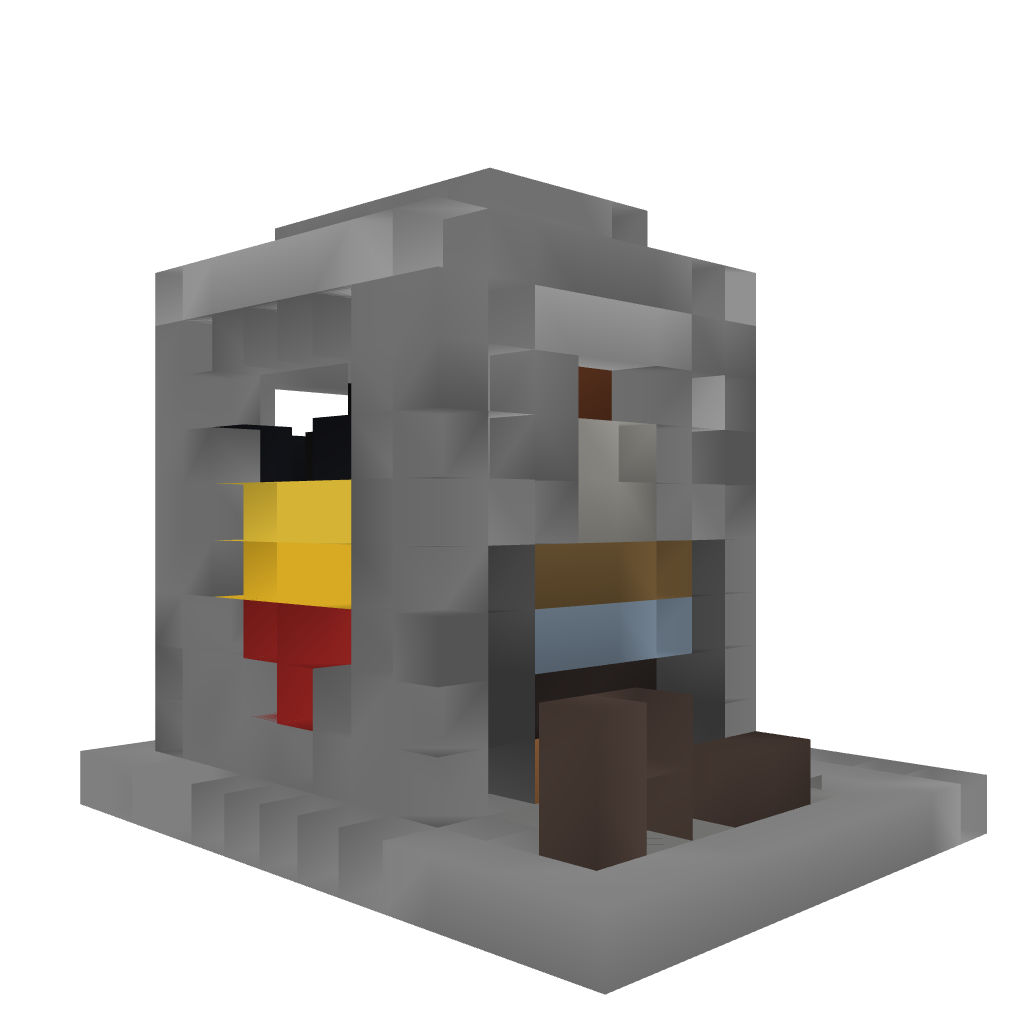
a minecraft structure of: Skin - Chicken Factory